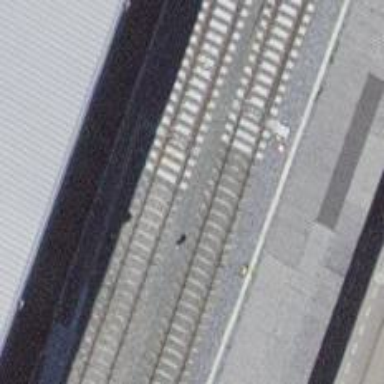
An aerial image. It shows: Railway switch.